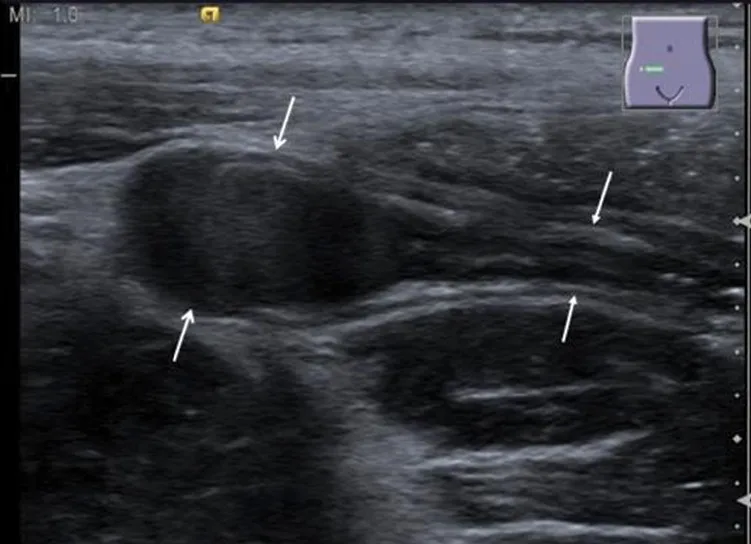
There is marked thickening of parts of the appendix up to a diameter of 7 mm (open arrowheads) compared with the normal adjacent part of the appendix (closed arrowheads). Technique: B mode sonography and color-coded sonography, Siemens ACUSON S2000, 14 MHz linear probe.
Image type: radiology (ultrasound)